Question: I have a small program that generates a few dynamic labels in a 'flowLayoutPanel1' I ma trying to export these labels' text to Excel but all I get is the value of the last label.
This is my Export class:
'''
class Export
{
public Export(bool defaultBackgroundIsWhite)
{
this.defaultBackgroundIsWhite = defaultBackgroundIsWhite;
app = new Application();
app.Visible = true;
workbook = app.Workbooks.Add(1);
worksheet = (Worksheet)workbook.Sheets[1];
}
public void Do(string excelName, System.Windows.Forms.Label names)
{
for (int i = 0; i <= 5; i++)
{
AddNames(i,0,names);
}
}
private void AddNames(int row, int col, System.Windows.Forms.Label lbls)
{
if (lbls == null) return;
row++;
col++;
Range range = worksheet.Cells[row + 2, col + 2];
range.NumberFormat = "";
worksheet.Cells[row + 2, col + 2] = lbls.Text;
row--;
col--;
}
private Application app = null;
private Workbook workbook = null;
private Worksheet worksheet = null;
private bool defaultBackgroundIsWhite;
}
'''
The form class code:
'''
public Form1()
{
InitializeComponent();
}
private void Form1_Load(object sender, EventArgs e)
{
create();
}
Label lbl;
private void create()
{
flowLayoutPanel1.Controls.Clear();
//int length = ds.Tables[0].Rows.Count;
for (int i = 0; i < 5; i++)
{
lbl = new Label();
lbl.Name = i.ToString();
lbl.Text = "Label "+i;
lbl.Font = new Font(FontFamily.GenericSansSerif, 10, FontStyle.Regular);
lbl.SetBounds(0, 20, 100, 25);
lbl.BorderStyle = BorderStyle.FixedSingle;
flowLayoutPanel1.Controls.Add(lbl);
}
}
private void button1_Click(object sender, EventArgs e)
{
Export ep = new Export(true);
ep.Do("test.xsl", lbl);
}
'''
My Results:

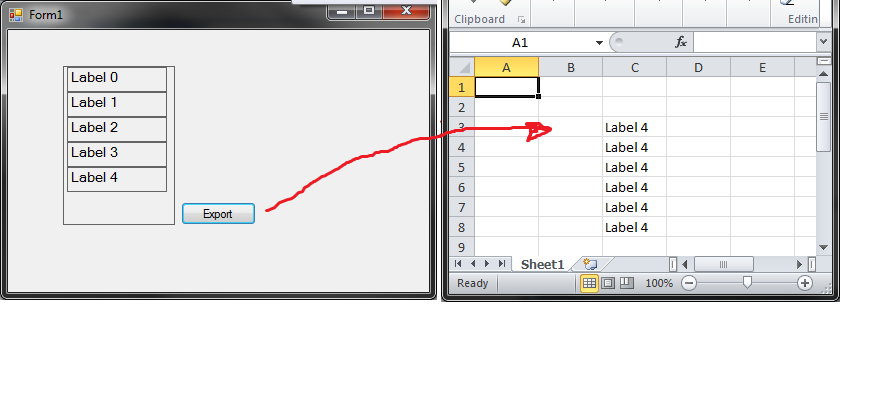
Answer: '''
List<Label> lbls = new List<Label>();
private void create()
{
flowLayoutPanel1.Controls.Clear();
//int length = ds.Tables[0].Rows.Count;
for (int i = 0; i < 5; i++)
{
lbl = new Label();
lbl.Name = i.ToString();
lbl.Text = "Label "+i;
lbl.Font = new Font(FontFamily.GenericSansSerif, 10, FontStyle.Regular);
lbl.SetBounds(0, 20, 100, 25);
lbl.BorderStyle = BorderStyle.FixedSingle;
lbls.Add(lbl); //< -- add the label to the local list of Labels
flowLayoutPanel1.Controls.Add(lbl);
}
}
private void button1_Click(object sender, EventArgs e)
{
int i = 0;
Export ep = new Export(true);
foreach(var lbl in lbls)
{
i++;
ep.AddNames(i,0,lbl);
}
}
'''
---
'''
public void AddNames(int row, int col, System.Windows.Forms.Label lbl)
{
if (lbl == null) return;
row++;
col++;
Range range = worksheet.Cells[row + 2, col + 2];
range.NumberFormat = "";
worksheet.Cells[row + 2, col + 2] = lbl.Text;
row--;
col--;
}
'''